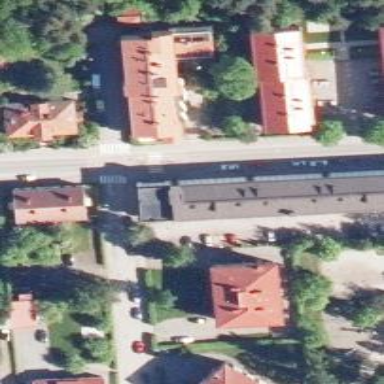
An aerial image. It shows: Alleyway designated as service road.